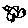
Label: bird